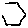
Label: hexagon